Question: I am still trying to improve <URL>, which is a tutorial provided by Apple. Here is a picture of the storyboard with added commentary of what should happen.

When the done button (step 3) is clicked, the actual screen should return to the main menu (3.a) while the finished BirdSightingObject should be added to the list of 'BirdMasterViewController' (3.b). So I figured that I could use a Singleton, since there could be only one object added simultaniously and it makes accessing from different classes much easier.
In the tutorial a class is already given for data handeling, "'BirdSighting'", which could probably be used as a singleton. But as I have only beginner level knowledge of OOP and design patterns I don't know, if I can use this, or if I have to to write my own in reference to the existing class.
And secondly: I haven't the slightest idea how to access the 'BirdMasterViewController' in the '(IBAction)done' method to finally save the object in the list.
<URL>
'BirdSighting.h':
'''
@interface BirdSighting : NSObject
@property (nonatomic, copy) NSString *name;
@property (nonatomic, copy) NSString *location;
@property (nonatomic, strong) NSDate *date;
- (id)initWithName:(NSString *)name location:(NSString *)location date:(NSDate *)date;
- (id)initWithNameOnly:(NSString *)name date:(NSDate *)date;
@end
'''
'BirdSighting.m':
'''
#import "BirdSighting.h"
@implementation BirdSighting
- (id)initWithName:(NSString *)name location:(NSString *)location date:(NSDate *)date
{
self = [super init];
if (self)
{
_name = name;
_location = location;
_date = date;
return self;
}
return nil;
}
-(id)initWithNameOnly:(NSString *)name date:(NSDate *)date
{
self = [super init];
if (self)
{
_name = name;
_date = date;
return self;
}
return nil;
}
@end
'''
The '(IBAction)done' method, in 'MainMenuViewController.m':
'''
- (IBAction)done:(UIStoryboardSegue *)segue
{
if ([[segue identifier] isEqualToString:@"ReturnInput"])
{
AddLocationToSighting *addController = [segue sourceViewController];
if (addController.birdSighting)
{
[self.dataController addBirdSightingWithSighting:addController.birdSighting];
[[self tableView] reloadData];
}
[self dismissViewControllerAnimated:YES completion:NULL];
}
}
'''
Summary:
- 'BirdSighting'- 'BirdMasterViewController''(IBAction)done'
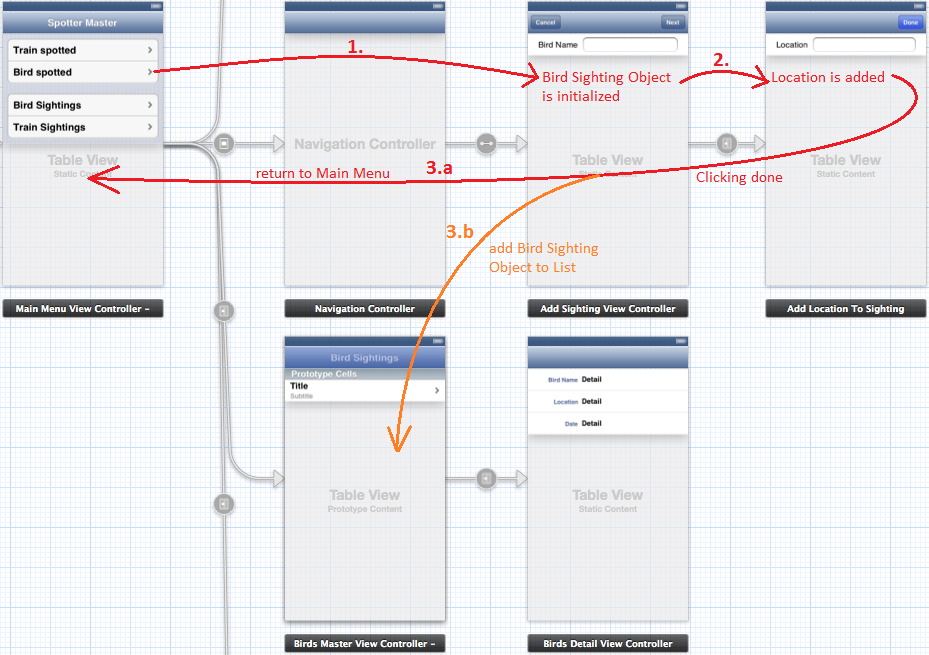
Answer: > May I transform BirdSighting into a singleton?
No.
'BirdSighting' is a , not a collection, and certainly not a variable that needs to be globally accessible. You can, however, make a singleton Bird Sighting Manager, that controls a list of bird sightings and can add, remove, or serialize them as appropriate. Although, bear in mind that singletons create global state, which is always a bad thing.
> How do I save the object in the BirdMasterViewController?
This, again, comes back to the singleton suggested above. I would also suggest some form of delegation between the add controller and the main list view, but I see that might be a challenge with all the intermediate view controllers. Even a notification would work (with the new sighting in the 'info' parameter).